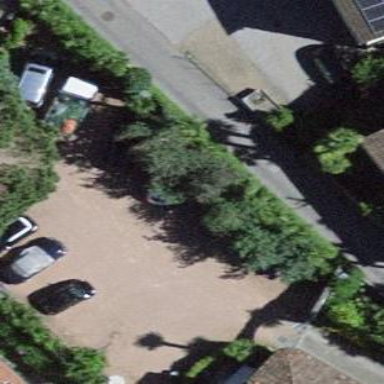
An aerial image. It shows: Parking area with surface.